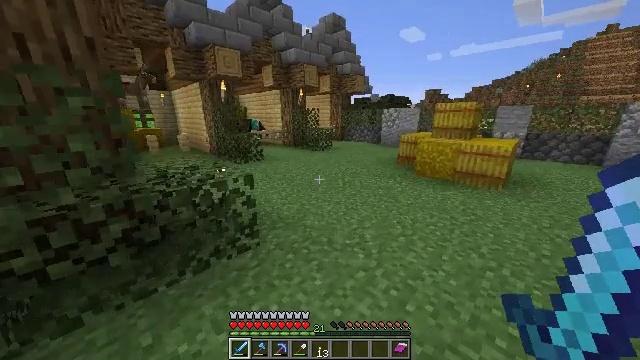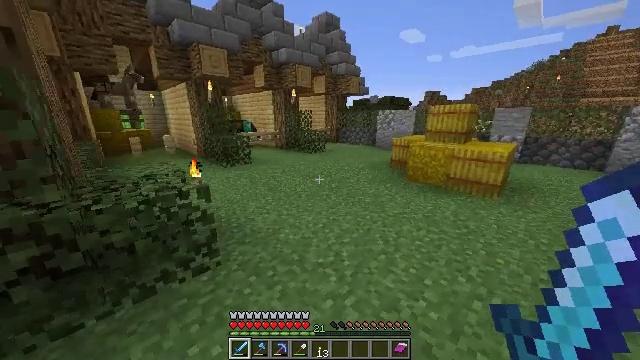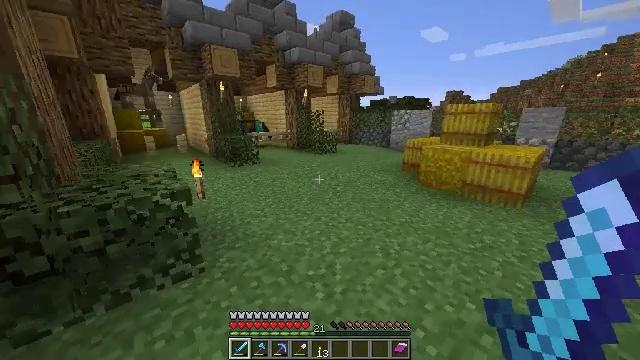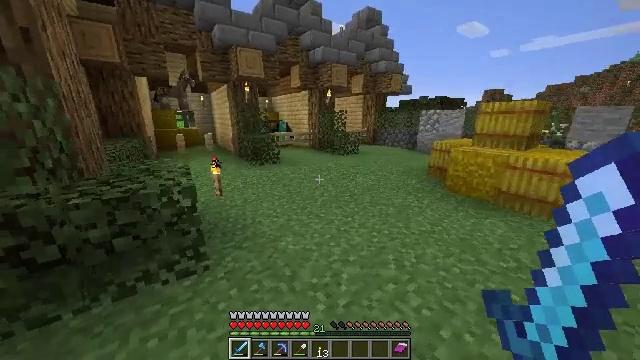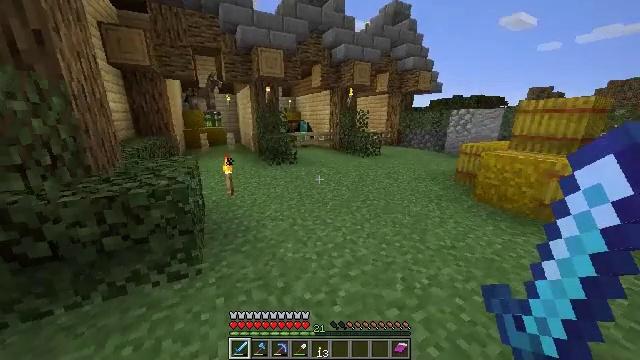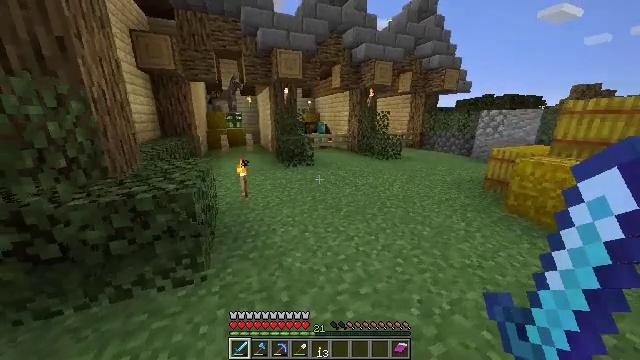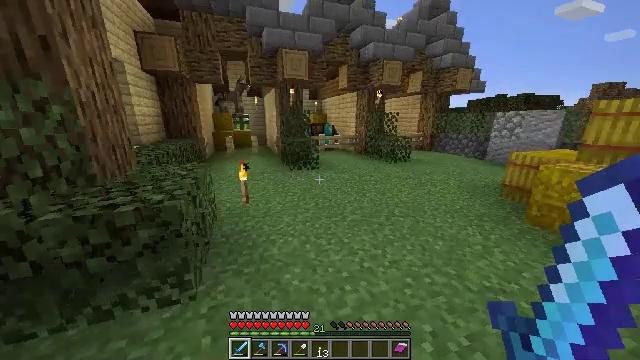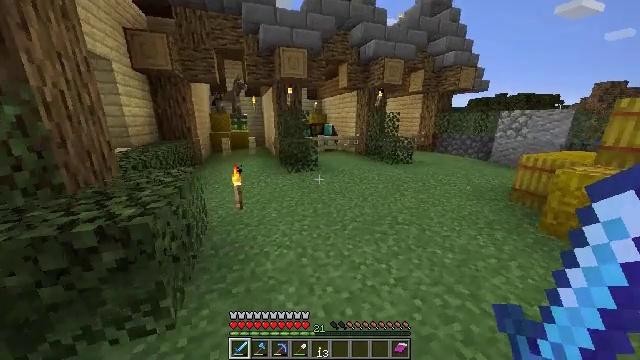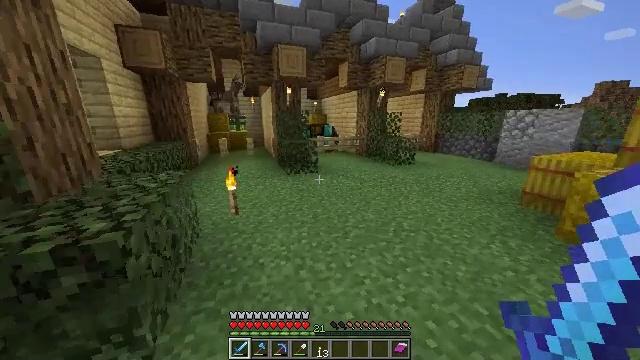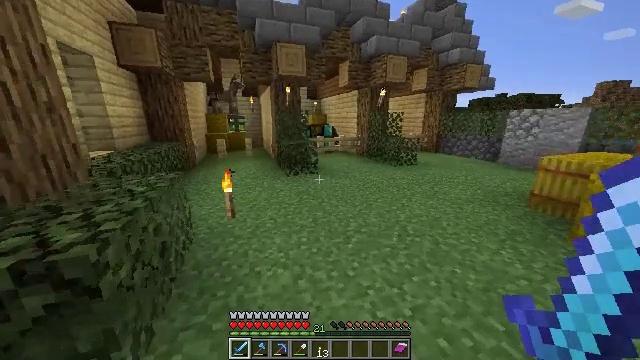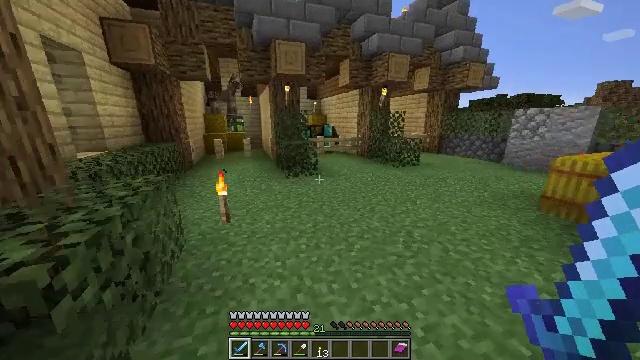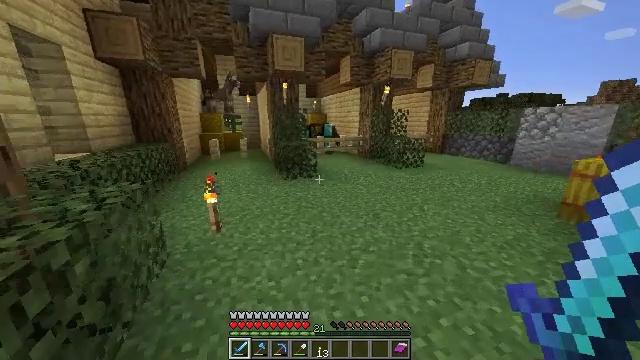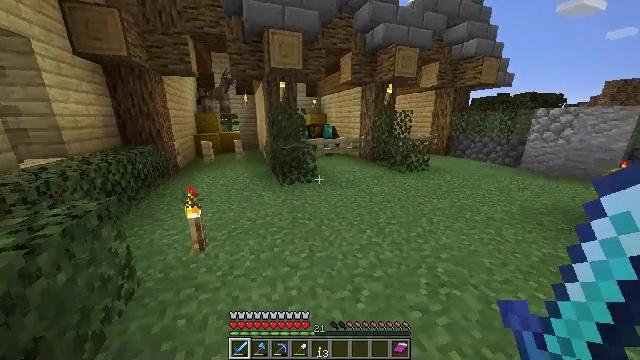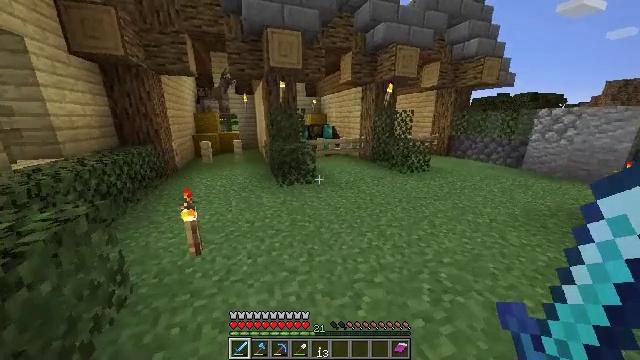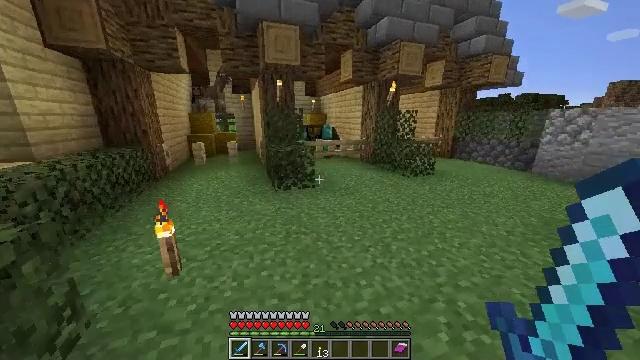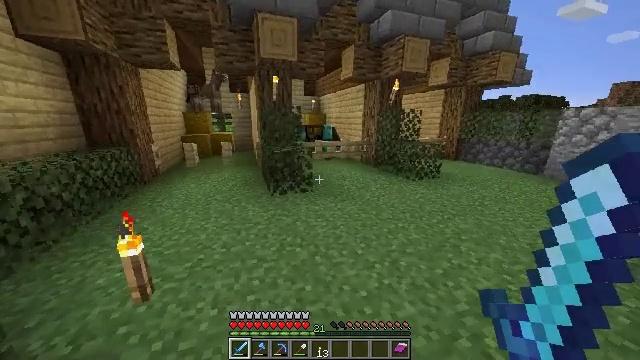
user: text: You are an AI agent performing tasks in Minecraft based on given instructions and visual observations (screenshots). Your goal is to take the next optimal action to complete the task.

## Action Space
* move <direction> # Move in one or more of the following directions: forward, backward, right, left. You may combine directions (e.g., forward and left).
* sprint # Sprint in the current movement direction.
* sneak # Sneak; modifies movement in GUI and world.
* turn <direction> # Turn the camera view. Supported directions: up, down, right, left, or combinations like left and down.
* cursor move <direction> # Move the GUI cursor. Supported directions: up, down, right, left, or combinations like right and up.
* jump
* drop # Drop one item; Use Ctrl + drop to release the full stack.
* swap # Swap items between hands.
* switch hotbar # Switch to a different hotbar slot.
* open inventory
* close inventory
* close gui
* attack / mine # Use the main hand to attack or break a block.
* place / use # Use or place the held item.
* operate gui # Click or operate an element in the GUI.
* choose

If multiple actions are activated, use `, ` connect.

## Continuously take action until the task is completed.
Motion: motion action
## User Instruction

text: Craft a lead using the crafting table and the right materials.
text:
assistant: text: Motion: move forward and move right
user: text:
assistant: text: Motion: move forward and move right, turn left
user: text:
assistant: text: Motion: move forward and move right, turn left
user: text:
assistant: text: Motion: move forward and move right, turn left
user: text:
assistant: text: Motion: move forward, turn left
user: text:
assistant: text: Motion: move forward, turn left
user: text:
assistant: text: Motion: move forward
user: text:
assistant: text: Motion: move forward
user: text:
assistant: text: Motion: move forward
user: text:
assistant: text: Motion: move forward
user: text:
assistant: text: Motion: move forward
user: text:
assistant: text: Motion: move forward
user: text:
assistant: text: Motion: move forward
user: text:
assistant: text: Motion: move forward
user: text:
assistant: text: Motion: move forward
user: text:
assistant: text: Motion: move forward, turn left
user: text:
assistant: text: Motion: move forward, turn left
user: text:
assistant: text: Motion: move forward
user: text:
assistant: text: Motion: move forward, turn left
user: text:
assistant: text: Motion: move forward, turn left and up
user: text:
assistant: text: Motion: move forward, turn left and up
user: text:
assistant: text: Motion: move forward
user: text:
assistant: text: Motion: move forward
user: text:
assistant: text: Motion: move forward
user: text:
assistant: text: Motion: move forward, turn left and up
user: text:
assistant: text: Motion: move forward and move left, turn left and up
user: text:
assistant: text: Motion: move forward and move left, turn left
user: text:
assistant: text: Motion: move forward and move left, turn up
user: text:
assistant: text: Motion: move forward and move left
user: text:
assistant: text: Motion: move forward and move left